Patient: sex M, age 76
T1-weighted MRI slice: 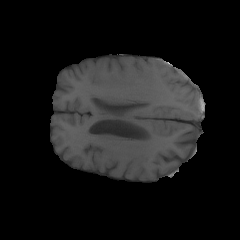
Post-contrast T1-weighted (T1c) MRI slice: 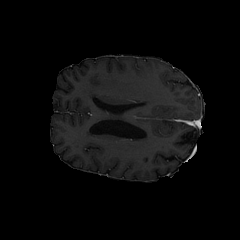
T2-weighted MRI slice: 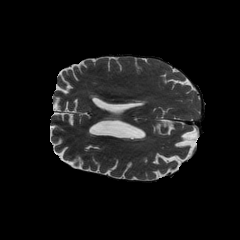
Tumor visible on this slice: yes
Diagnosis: Glioblastoma, IDH-wildtype
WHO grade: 4